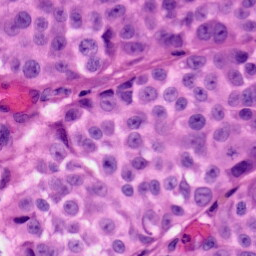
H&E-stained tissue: Skin